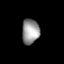
Tissue: prostate
Cell type: T cells
Senescence score: 0.3246
Nuclear area (px): 428
Mean DAPI intensity: 150.381